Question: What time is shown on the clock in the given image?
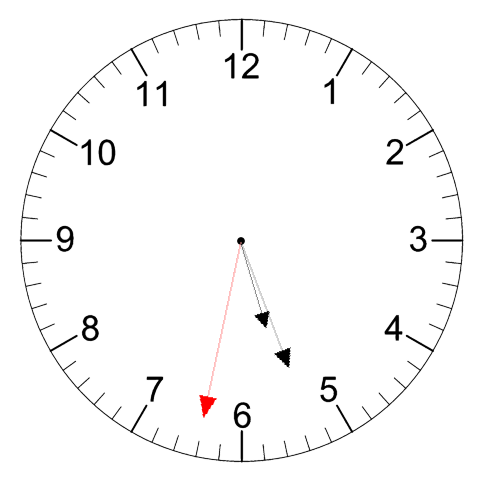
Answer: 05:26:32